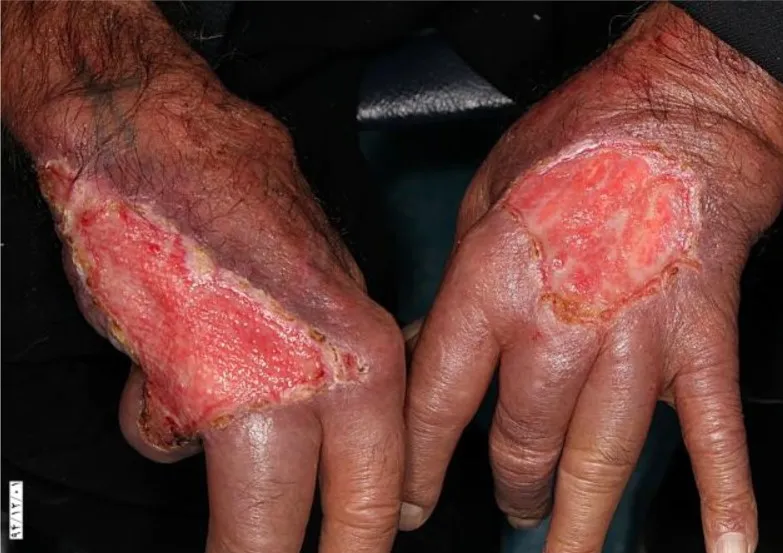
Significant treatment of lesion by meglumine antimoniate.
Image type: medical_photograph (skin_photograph)